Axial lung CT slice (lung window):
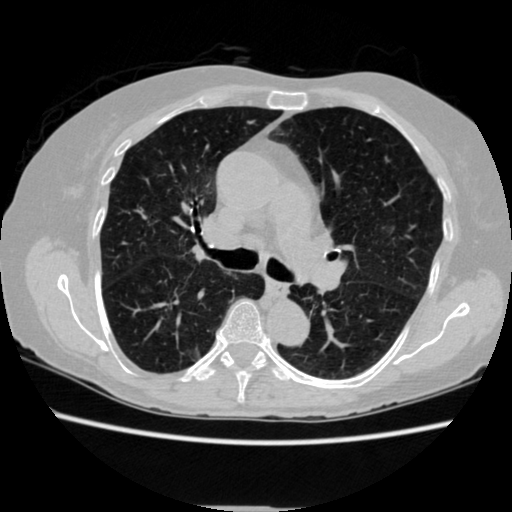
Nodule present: no